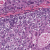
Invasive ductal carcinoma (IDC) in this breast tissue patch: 0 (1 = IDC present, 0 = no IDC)